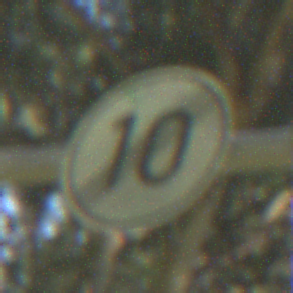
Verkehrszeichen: EndeGeschwindigkeit10
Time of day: MorningAfternoon
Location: Outdoor (Nature)
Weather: Clear
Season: NotSpecified
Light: Natural